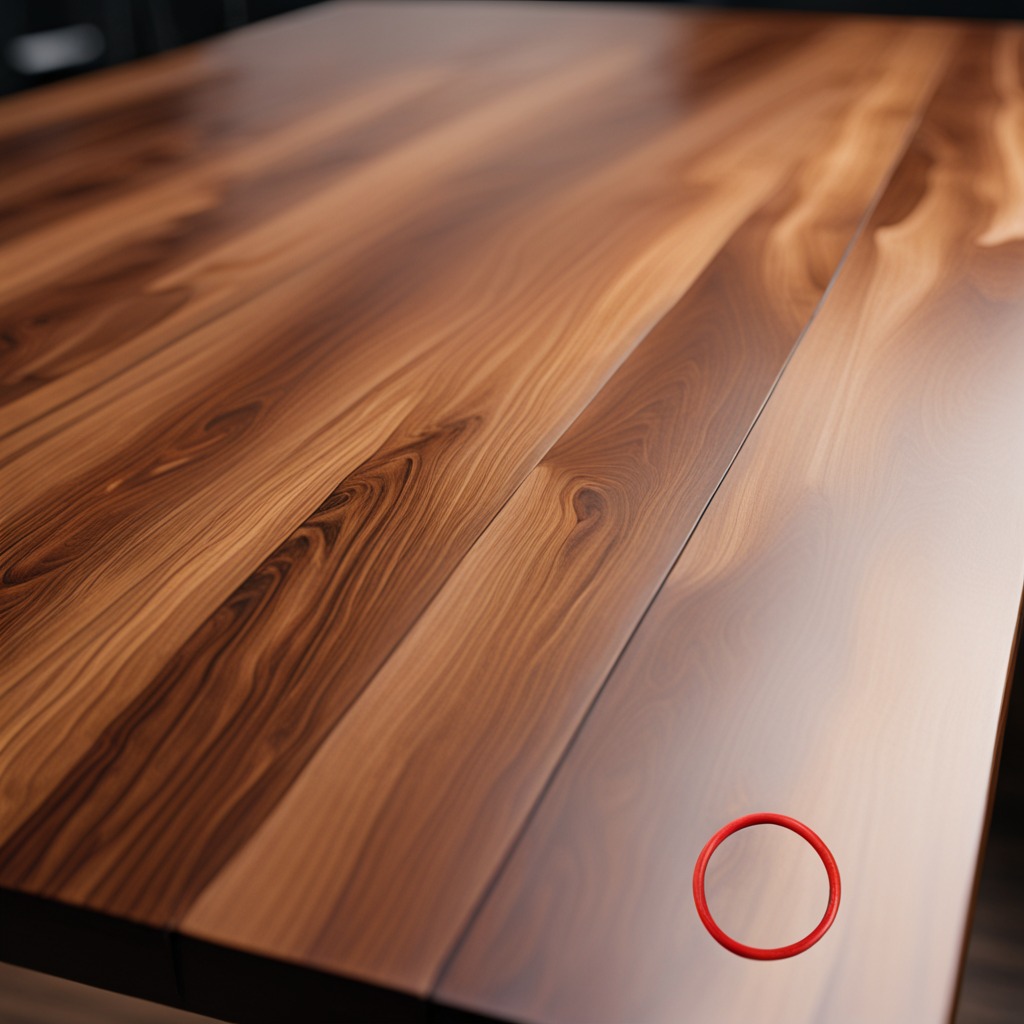
A rubber O-ring is lying on the wooden table.